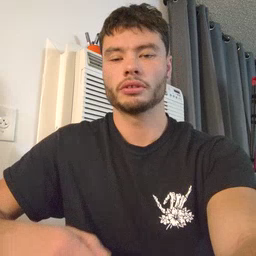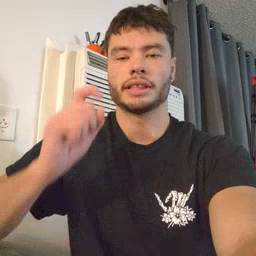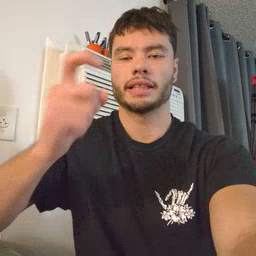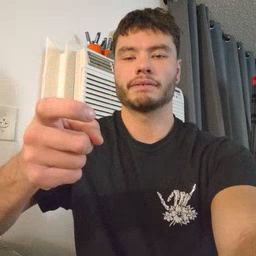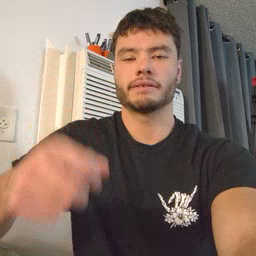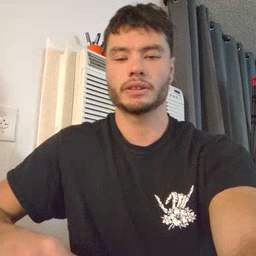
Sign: gift